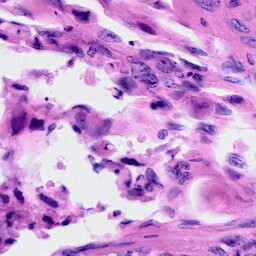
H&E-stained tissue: Cervix